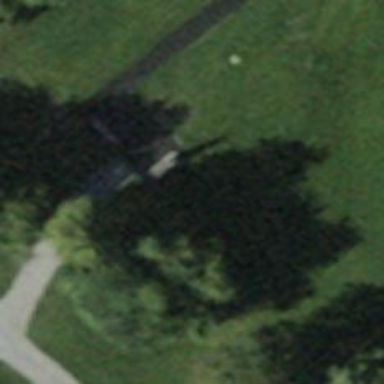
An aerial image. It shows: Designated golf cart path that is service road.